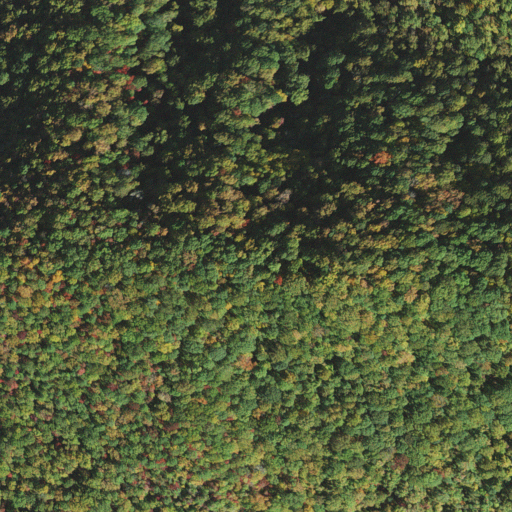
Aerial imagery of mountain in North Carolina named Bradley Butt containing mixed forest and deciduous forest